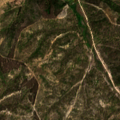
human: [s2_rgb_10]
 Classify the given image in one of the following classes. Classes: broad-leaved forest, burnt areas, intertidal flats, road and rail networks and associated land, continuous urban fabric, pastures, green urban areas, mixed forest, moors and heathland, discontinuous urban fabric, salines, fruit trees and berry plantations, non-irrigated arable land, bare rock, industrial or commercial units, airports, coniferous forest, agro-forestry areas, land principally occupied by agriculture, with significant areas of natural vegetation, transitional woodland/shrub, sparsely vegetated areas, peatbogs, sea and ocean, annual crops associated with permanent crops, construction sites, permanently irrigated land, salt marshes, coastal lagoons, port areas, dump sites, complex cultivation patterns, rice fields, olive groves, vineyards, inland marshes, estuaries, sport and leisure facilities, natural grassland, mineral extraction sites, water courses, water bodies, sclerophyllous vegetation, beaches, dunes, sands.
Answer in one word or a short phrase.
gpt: permanently irrigated land, broad-leaved forest, mixed forest, transitional woodland/shrub